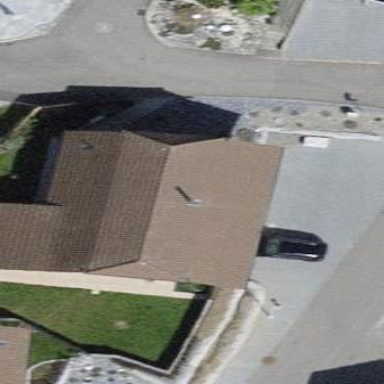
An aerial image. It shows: Simple and straightforward house.